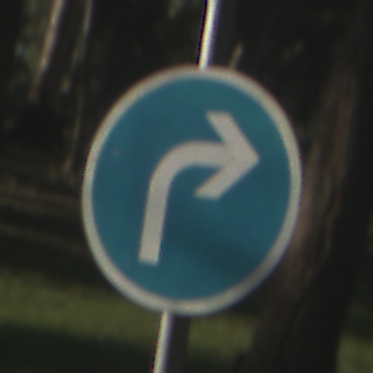
Verkehrszeichen: VorgeschriebeneFahrtrichtungRechts
Umgebung: Outdoor, Nature
Tageszeit: MorningAfternoon
Wetter: Clear
Licht: Natural
Jahreszeit: NotSpecified
Kontrast: HighContrast